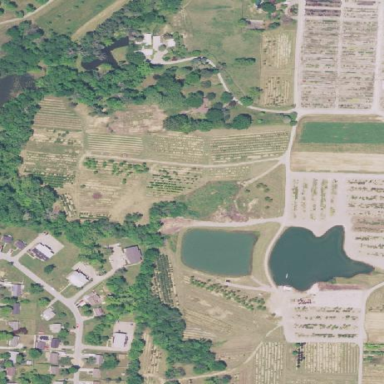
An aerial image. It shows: Farmyard with garden center.